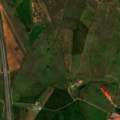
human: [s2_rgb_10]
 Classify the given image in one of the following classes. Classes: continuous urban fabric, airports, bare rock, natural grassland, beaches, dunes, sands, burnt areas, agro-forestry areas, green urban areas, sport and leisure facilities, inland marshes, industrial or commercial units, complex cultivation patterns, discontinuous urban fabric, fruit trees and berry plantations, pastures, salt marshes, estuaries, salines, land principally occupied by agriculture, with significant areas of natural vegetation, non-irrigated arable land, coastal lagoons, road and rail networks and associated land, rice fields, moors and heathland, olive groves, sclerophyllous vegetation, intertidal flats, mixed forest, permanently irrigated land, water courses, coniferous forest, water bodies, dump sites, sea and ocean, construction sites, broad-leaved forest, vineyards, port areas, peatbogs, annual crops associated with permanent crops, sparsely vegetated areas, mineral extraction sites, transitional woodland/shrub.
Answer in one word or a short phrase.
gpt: road and rail networks and associated land, non-irrigated arable land, agro-forestry areas